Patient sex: F
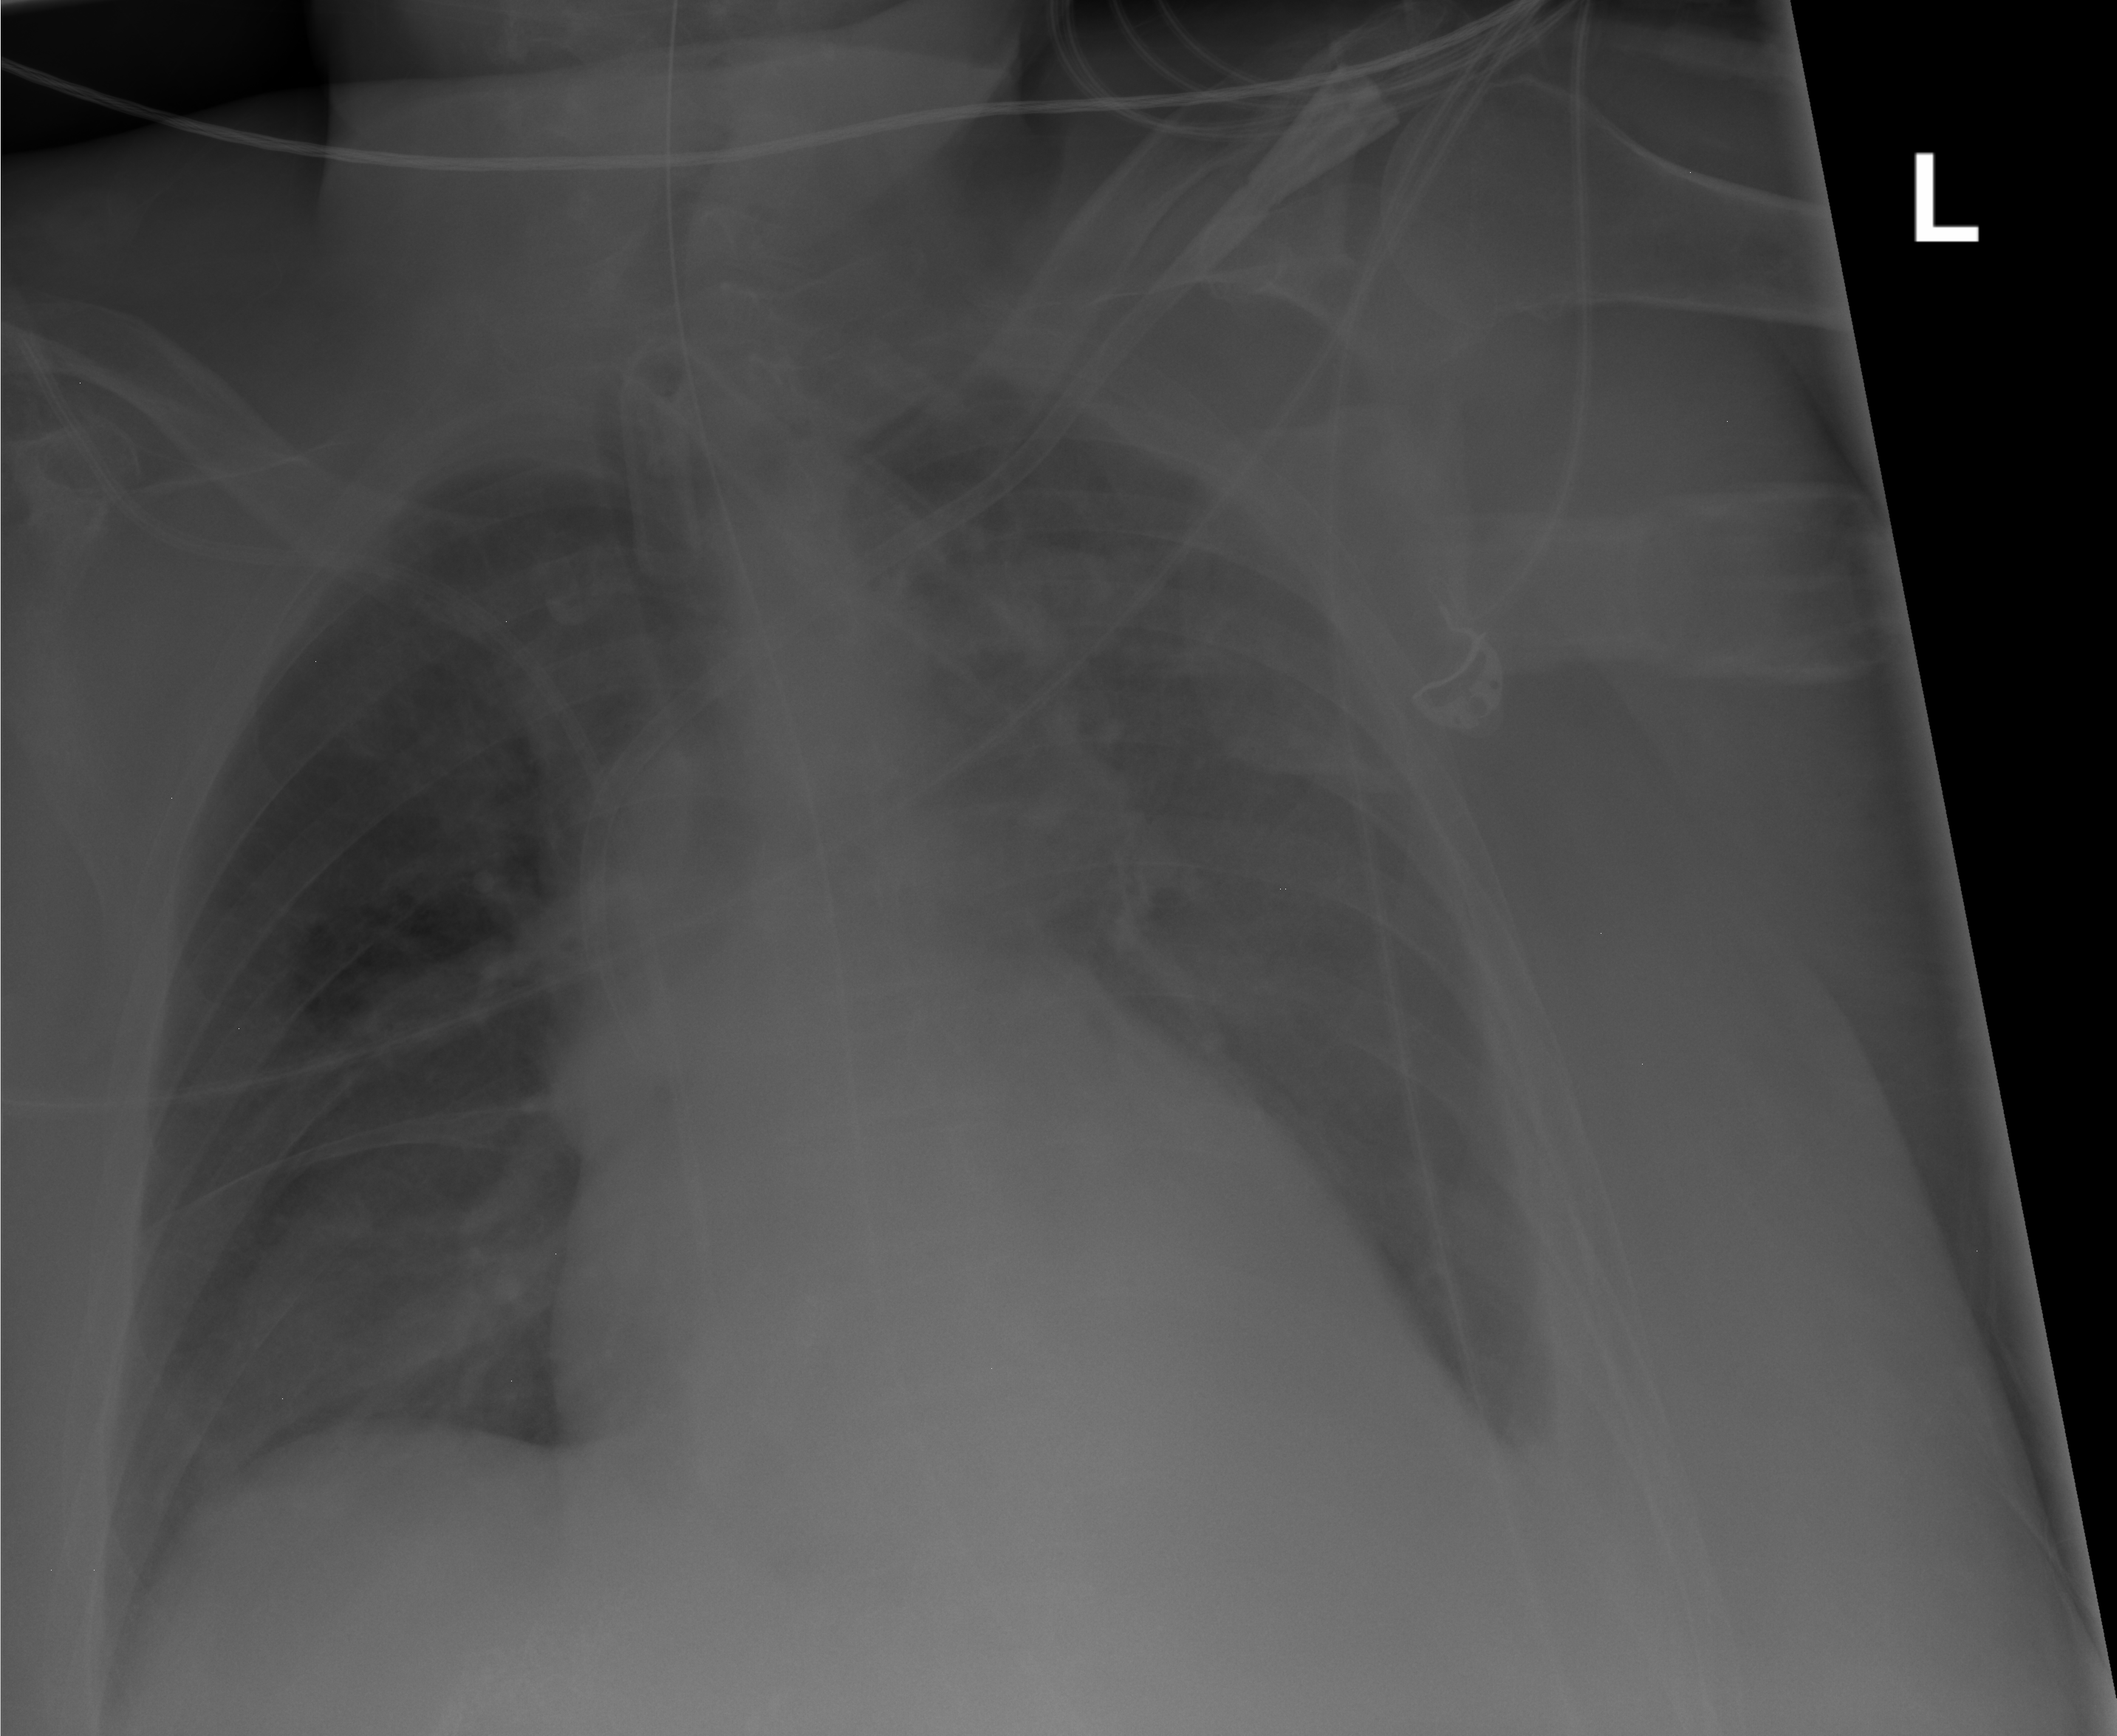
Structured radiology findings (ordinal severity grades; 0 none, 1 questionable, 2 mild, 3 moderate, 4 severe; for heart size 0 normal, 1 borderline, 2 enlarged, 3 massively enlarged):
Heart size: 1
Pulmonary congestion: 0
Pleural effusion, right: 2
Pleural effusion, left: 2
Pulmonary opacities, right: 0
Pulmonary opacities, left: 0
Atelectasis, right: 2
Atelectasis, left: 0